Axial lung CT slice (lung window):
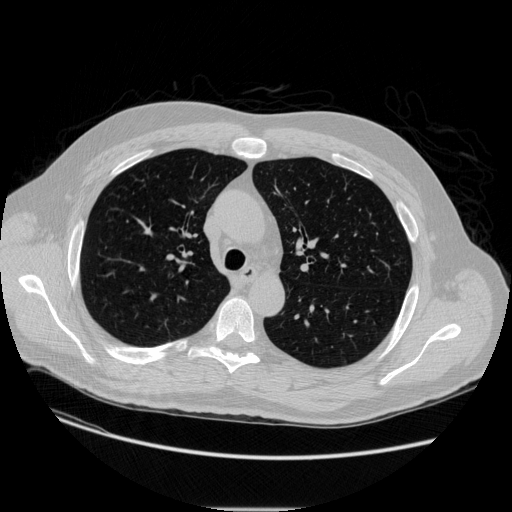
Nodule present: no